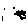
Label: bird